Question: I am trying to plot four colored quadrants on a plot with a range of [-0.2,1.4] and [-0.2,1.4]. The issue is I'm having trouble trying to line up the y axis coordinates of the quadrants using plt.axvspan:
'''
roc_t = 0.43652219
roc_v = 0.82251961
plt.figure()
plt.figure(figsize=(15,12))
plt.xlim(-0.2,1.4)
plt.ylim(-0.2,1.4)
plt.scatter([nTPredict], [nVPredict], color = 'red', marker='X', s=500)
plt.plot([T_Cutoff,T_Cutoff],[-0.2,1.4],color = 'black',linestyle='dashed',lw=2)
plt.plot([1.4,-0.2],[(V_Cutoff),(V_Cutoff)],color = 'black',linestyle='dashed',lw=2)
plt.axvspan(-0.2, roc_t, 0, roc_v, alpha=0.3, color='#1F98D0')#blue
plt.axvspan(roc_t, 1.4, 0, roc_v, alpha=0.3, color='#F9D307')#yellow
plt.axvspan(-0.2, roc_t, roc_v, 1, alpha=0.3, color='#F38D25')#orange
plt.axvspan(roc_t, 1.4, roc_v, 1, alpha=0.3, color='#DA383D')#red
plt.show()
plt.close()
'''
Which produced this:

So the top and bottom rows should end/start at roc_v (indicated by the horizontal dotted line). I understand that in plt.axvspan the ymin and ymax are a relative scale of [0,1] but I can't figure out how to get the quadrants to line up with the horizontal dotted line.
How do I figure out the value of roc_v for the ymin and ymax. I've tried (roc_v*1.6) which I though was the logical answer, but this still doesn't line it up. Otherwise, is there another way I can plot these background quadrants?
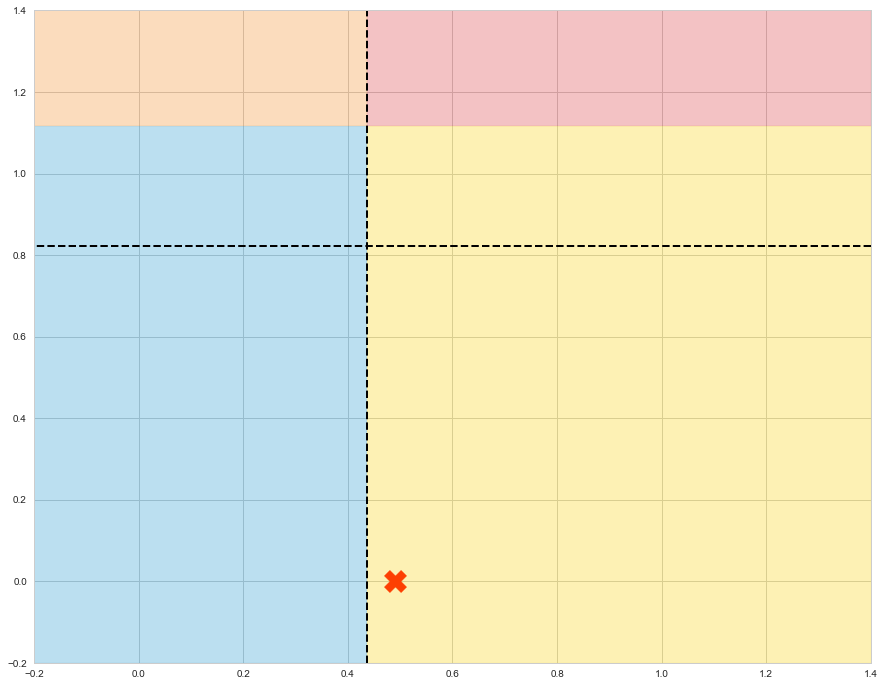
Answer: Although it's probably doable messing around with transforms, I think you'll probably have more luck using something else than 'axvspan'.
I would suggest <URL>.
PS: for your dashed line, you might want to have a look at <URL>, which were specially made for this purpose.
'''
roc_t = 0.43652219
roc_v = 0.82251961
T_Cutoff = roc_t
V_Cutoff = roc_v
fig,ax = plt.subplots(figsize=(15,12))
ax.set_xlim(-0.2,1.4)
ax.set_ylim(-0.2,1.4)
ax.axvline(T_Cutoff,color = 'black',linestyle='dashed',lw=2)
ax.axhline(V_Cutoff,color = 'black',linestyle='dashed',lw=2)
ax.fill_between([-0.2, roc_t],-0.2,roc_v,alpha=0.3, color='#1F98D0') # blue
ax.fill_between([roc_t, 1.4], -0.2, roc_v, alpha=0.3, color='#F9D307') # yellow
ax.fill_between([-0.2, roc_t], roc_v, 1.4, alpha=0.3, color='#F38D25') # orange
ax.fill_between([roc_t, 1.4], roc_v, 1.4, alpha=0.3, color='#DA383D') # red
plt.show()
'''
<URL>